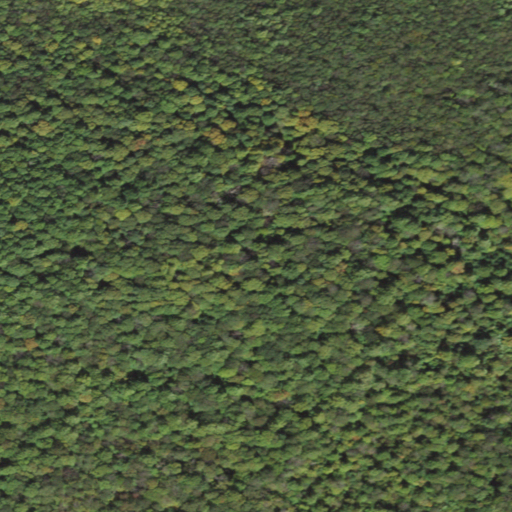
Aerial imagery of mountain in Pennsylvania named Spook Hill containing deciduous forest and mixed forest